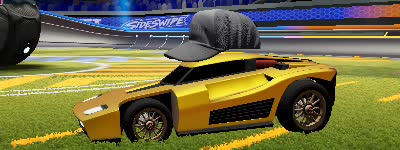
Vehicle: breakout